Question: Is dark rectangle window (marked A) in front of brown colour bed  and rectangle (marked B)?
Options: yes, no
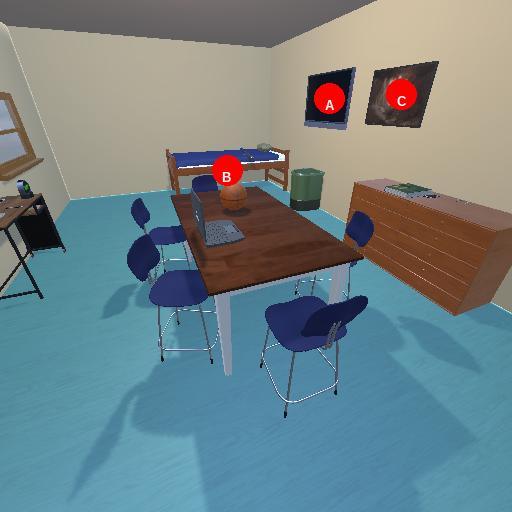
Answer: yes